Question: I would like to generate a Tab Delimited file from excel (using a formula to setup the string)
the reason that i dont want to use the save as function is that i will be generating many different csv/txt files from the one spreadsheet and when you save, the extension of the main file is changed.
this is what i have in Excel, the function must concatenate all columns with tabs in the middle, the Desc field must be encapsulated in double quotes.

when i copy the contents of cell D2 into a text editor returns the following string
"Toyota Corrola ""desc here"""
as you can see Excel decides to place double quotes into the entire string and escapes the original quotes...
Is there any way to fix this?
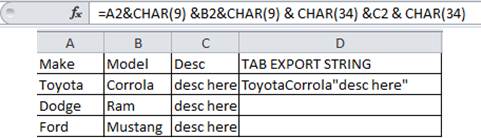
Answer: Although the Excel tab delimited export works perfectly, I needed a Tab Delimited file to be generated on a selection, as fast as possible.
Found/Edited the code below and assigned an Excel Macro Shortcut to it:
'''
Sub QuoteCommaExport()
Dim DestFile As String
Dim FileNum As Integer
Dim ColumnCount As Integer
Dim RowCount As Integer
' Prompt user for destination file name.
DestFile = InputBox("Enter the destination filename" & _
Chr(10) & "(with complete path and extension):", _
"Quote-Comma Exporter", "C:\myTabFile.txt")
' Obtain next free file handle number.
FileNum = FreeFile()
' Turn error checking off.
On Error Resume Next
' Attempt to open destination file for output.
Open DestFile For Output As #FileNum
' If an error occurs report it and end.
If Err <> 0 Then
MsgBox "Cannot open filename " & DestFile
End
End If
' Turn error checking on.
On Error GoTo 0
Dim topString
For ColumnCount = 1 To Selection.Columns.Count
If ColumnCount < Selection.Columns.Count Then
topString = topString & """" & ActiveSheet.Cells(ColumnCount, 1).Text & """" & vbTab
Else
topString = topString & """" & ActiveSheet.Cells(ColumnCount, 1).Text & """"
End If
Next ColumnCount
Print #FileNum, topString
' Loop for each row in selection.
For RowCount = 1 To Selection.Rows.Count
' Loop for each column in selection.
For ColumnCount = 1 To Selection.Columns.Count
' Write current cell's text to file with quotation marks.
Print #FileNum, """" & Selection.Cells(RowCount, _
ColumnCount).Text & """";
' Check if cell is in last column.
If ColumnCount = Selection.Columns.Count Then
' If so, then write a blank line.
Print #FileNum,
Else
' Otherwise, write a comma.
' Print #FileNum, ",";
Print #FileNum, vbTab;
End If
' Start next iteration of ColumnCount loop.
Next ColumnCount
' Start next iteration of RowCount loop.
Next RowCount
' Close destination file.
Close #FileNum
End Sub
'''